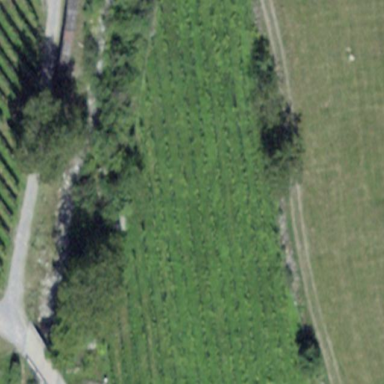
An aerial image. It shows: Vineyard with grape crops.